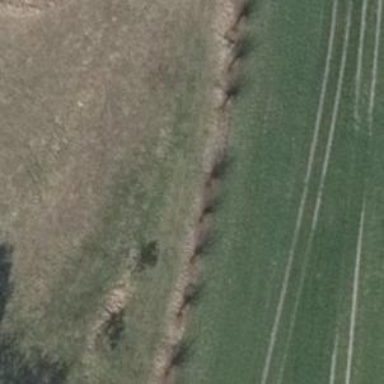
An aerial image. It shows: Row of deciduous broadleaved trees.